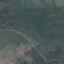
Land use / land cover: HerbaceousVegetation